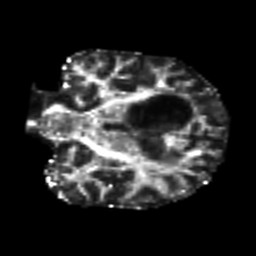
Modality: FA
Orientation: coronal
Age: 54
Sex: female
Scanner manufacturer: siemens
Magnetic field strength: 3 T
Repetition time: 7.3 s
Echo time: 0.087 s